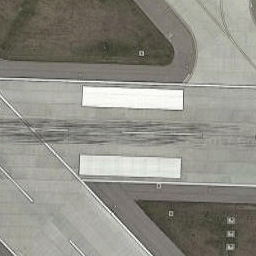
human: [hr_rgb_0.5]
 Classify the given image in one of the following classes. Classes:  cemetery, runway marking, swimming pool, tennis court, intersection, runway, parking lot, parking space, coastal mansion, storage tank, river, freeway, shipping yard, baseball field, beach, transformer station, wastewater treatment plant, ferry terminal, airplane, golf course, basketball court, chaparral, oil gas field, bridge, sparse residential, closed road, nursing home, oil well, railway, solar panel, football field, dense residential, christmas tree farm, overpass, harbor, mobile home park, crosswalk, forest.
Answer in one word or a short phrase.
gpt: runway